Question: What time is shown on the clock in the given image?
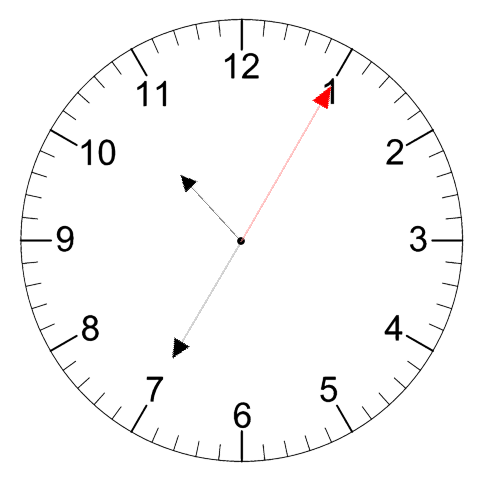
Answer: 10:35:05